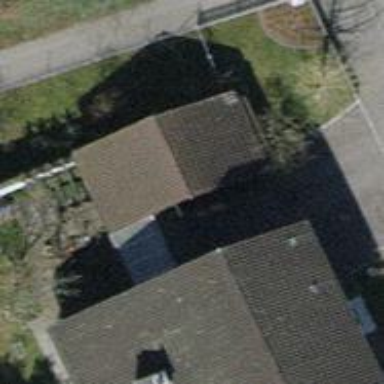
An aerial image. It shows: Garage.